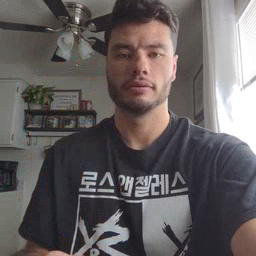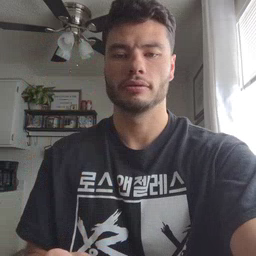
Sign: listen